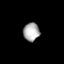
Tissue: lung
Cell type: Epithelial cells
Senescence score: 0.2328
Nuclear area (px): 288
Mean DAPI intensity: 172.233